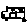
Label: car